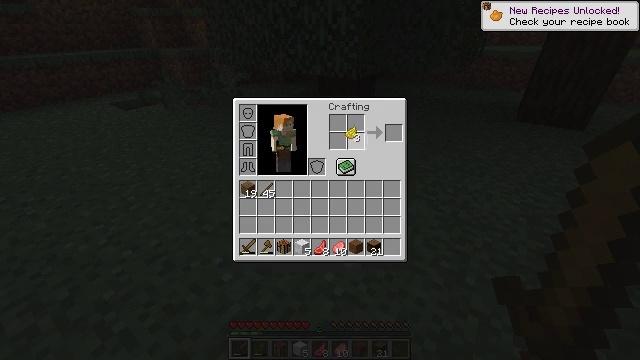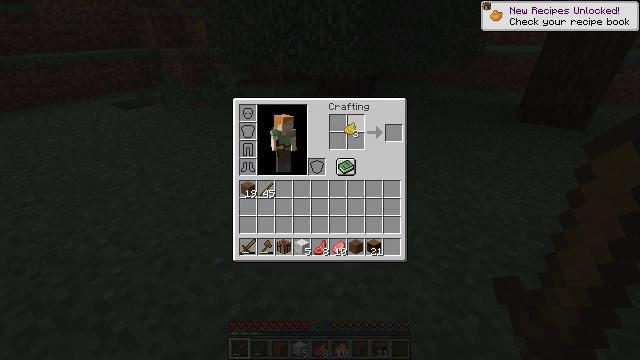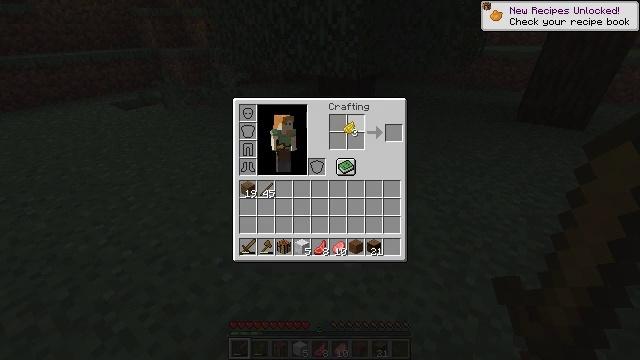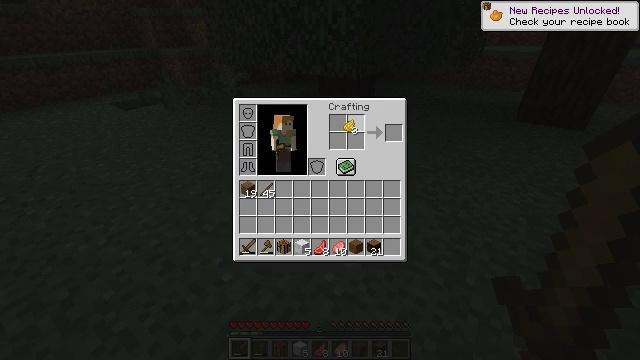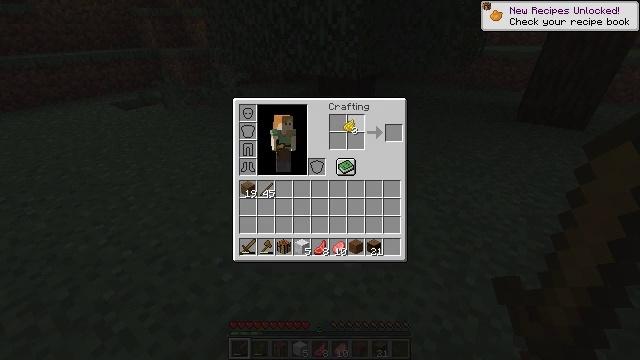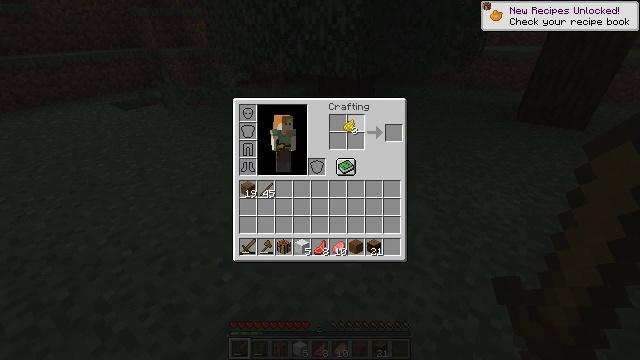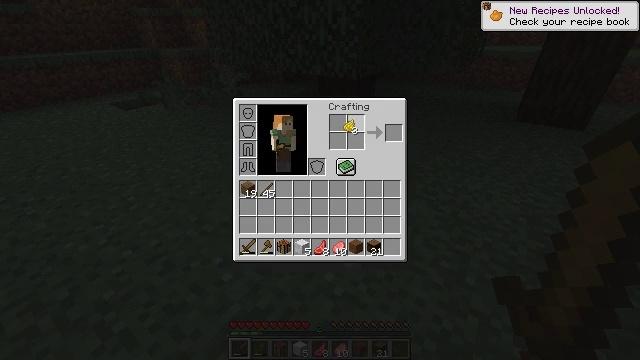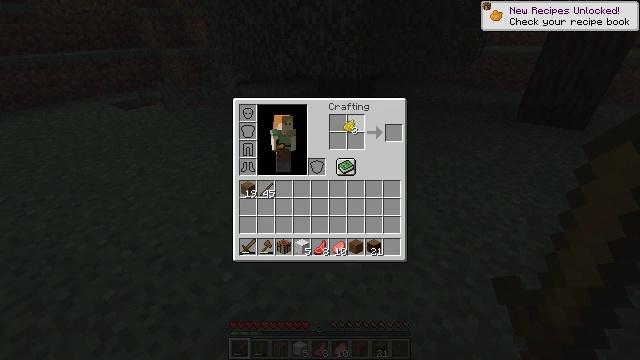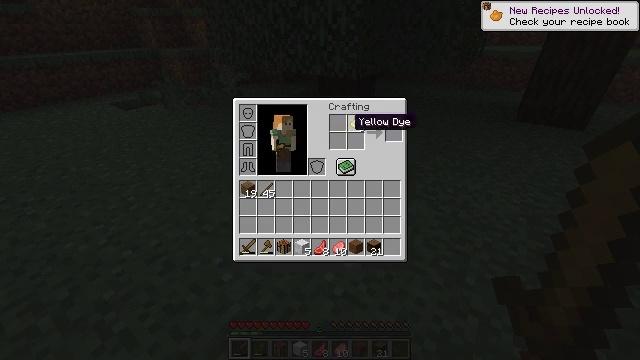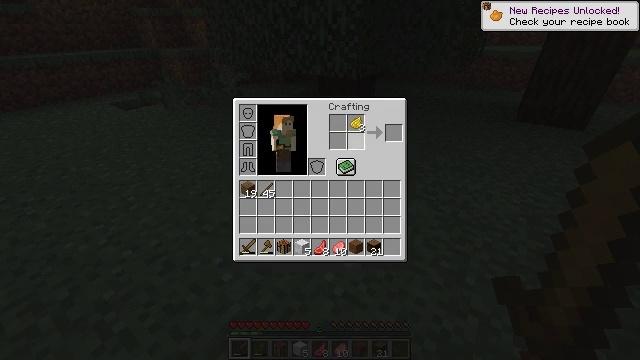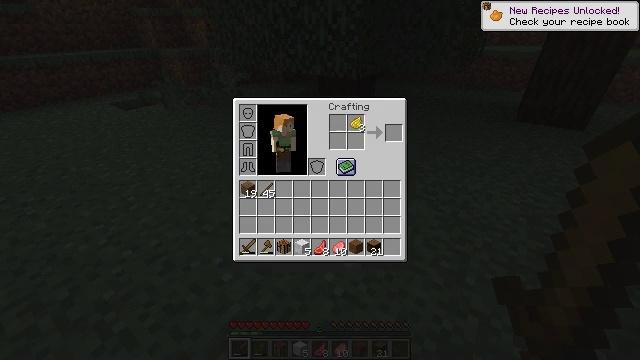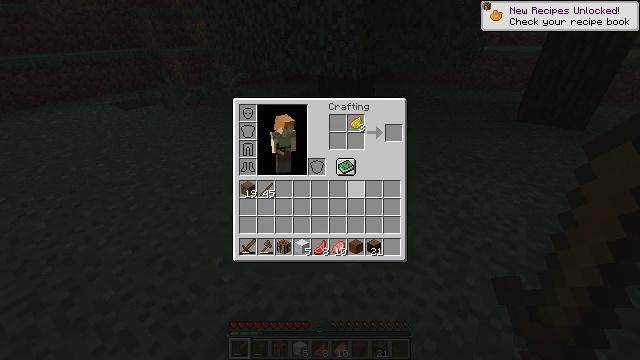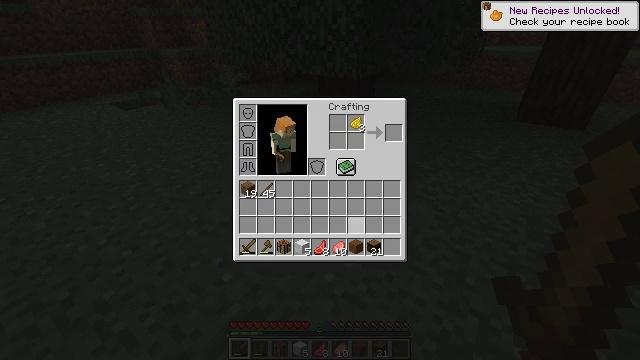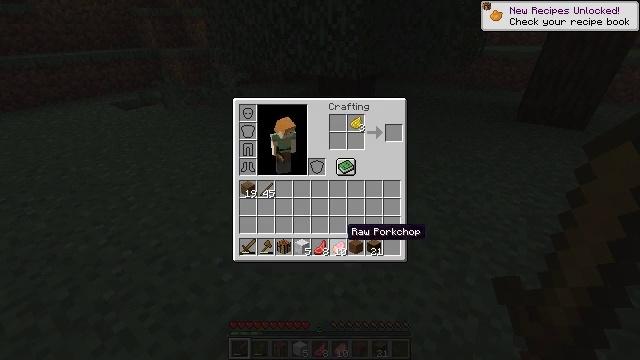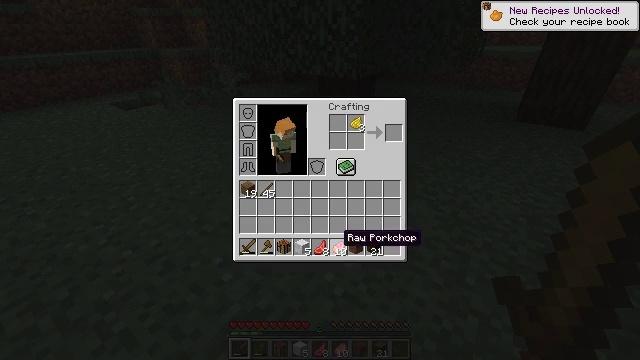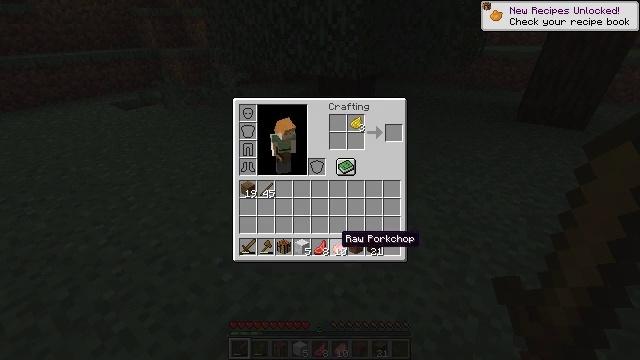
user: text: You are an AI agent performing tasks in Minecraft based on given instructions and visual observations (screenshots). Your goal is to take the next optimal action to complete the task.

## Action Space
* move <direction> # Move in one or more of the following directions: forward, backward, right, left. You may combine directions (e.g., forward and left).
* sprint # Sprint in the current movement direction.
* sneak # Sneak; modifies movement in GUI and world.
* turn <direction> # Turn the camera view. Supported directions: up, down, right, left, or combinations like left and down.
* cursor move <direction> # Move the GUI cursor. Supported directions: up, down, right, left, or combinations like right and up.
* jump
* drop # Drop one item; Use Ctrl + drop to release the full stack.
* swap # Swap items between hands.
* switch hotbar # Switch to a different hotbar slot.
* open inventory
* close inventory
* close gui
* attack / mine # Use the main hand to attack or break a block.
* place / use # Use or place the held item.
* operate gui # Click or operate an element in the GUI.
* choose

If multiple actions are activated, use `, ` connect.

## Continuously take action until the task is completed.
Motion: motion action
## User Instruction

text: Take yellow dye and white wool to craft yellow wool.
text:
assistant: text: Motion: no_op
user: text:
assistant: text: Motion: no_op
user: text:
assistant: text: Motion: no_op
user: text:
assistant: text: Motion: no_op
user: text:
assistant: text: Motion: operate gui
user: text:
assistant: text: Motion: operate gui
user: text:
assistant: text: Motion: operate gui
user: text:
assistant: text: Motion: no_op
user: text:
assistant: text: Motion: cursor move down
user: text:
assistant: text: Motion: cursor move down
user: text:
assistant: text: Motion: cursor move down
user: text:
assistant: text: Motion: cursor move down
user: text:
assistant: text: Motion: cursor move left and down
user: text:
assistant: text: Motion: no_op
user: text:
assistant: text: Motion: no_op
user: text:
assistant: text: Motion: no_op
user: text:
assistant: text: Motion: no_op
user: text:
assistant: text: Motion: no_op
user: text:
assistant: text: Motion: no_op
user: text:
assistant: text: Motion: no_op
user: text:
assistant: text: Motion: no_op
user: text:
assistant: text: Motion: no_op
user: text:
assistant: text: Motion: no_op
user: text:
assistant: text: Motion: no_op
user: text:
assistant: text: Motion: no_op
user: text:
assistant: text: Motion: no_op
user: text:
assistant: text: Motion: no_op
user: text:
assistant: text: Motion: no_op
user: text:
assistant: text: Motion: no_op
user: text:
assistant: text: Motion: no_op